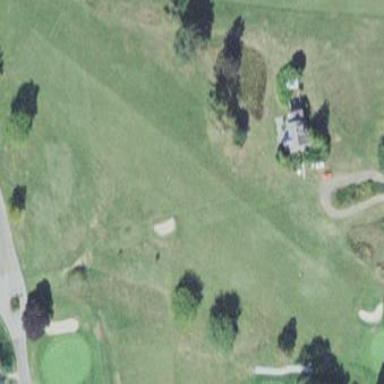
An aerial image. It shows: Scenic golf fairway.